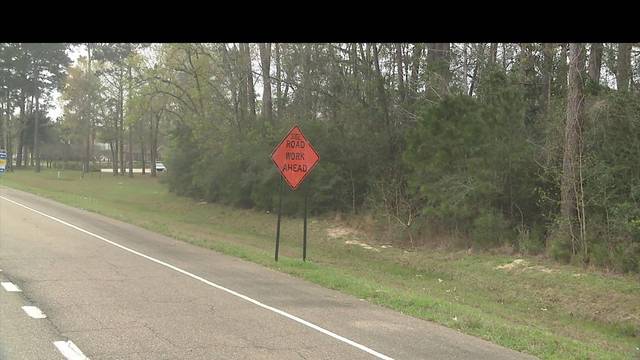
Region: United States
Coordinates: 30.445, -90.142